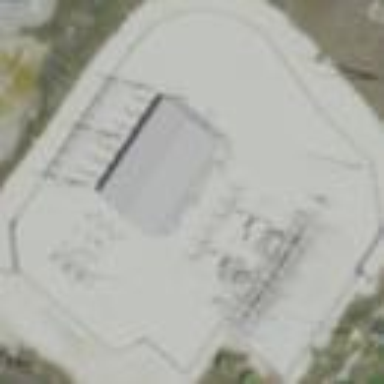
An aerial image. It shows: Distribution power substation secured by fence.